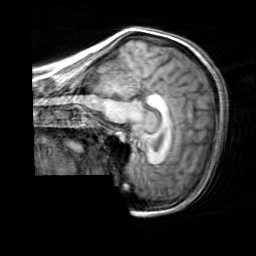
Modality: T1w
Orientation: sagittal
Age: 23
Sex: female
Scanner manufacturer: siemens
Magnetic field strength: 3 T
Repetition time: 2.3 s
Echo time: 0.00303 s